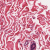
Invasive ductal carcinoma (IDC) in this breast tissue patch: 0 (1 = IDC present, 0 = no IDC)